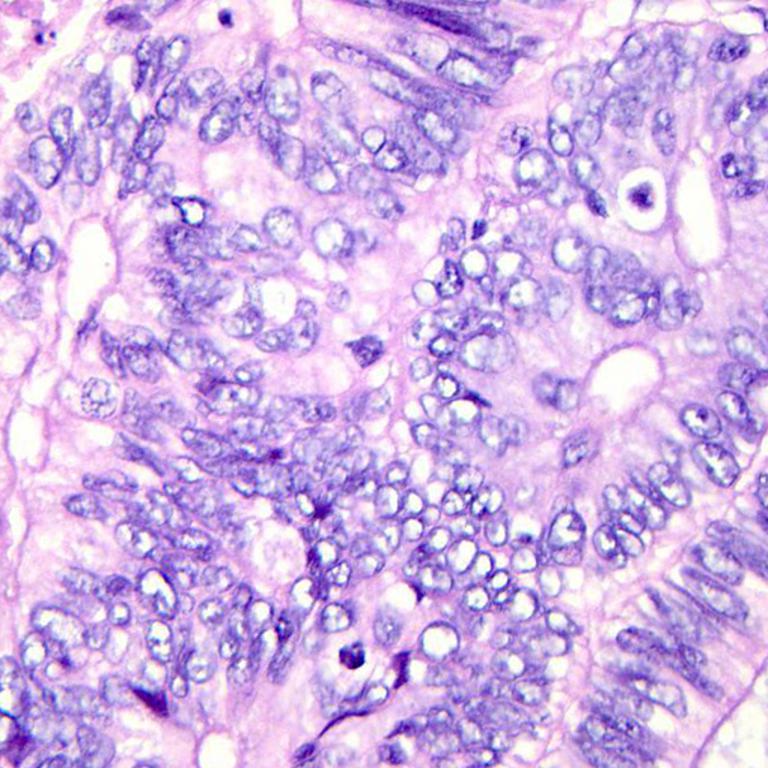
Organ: colon
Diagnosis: adenocarcinomas